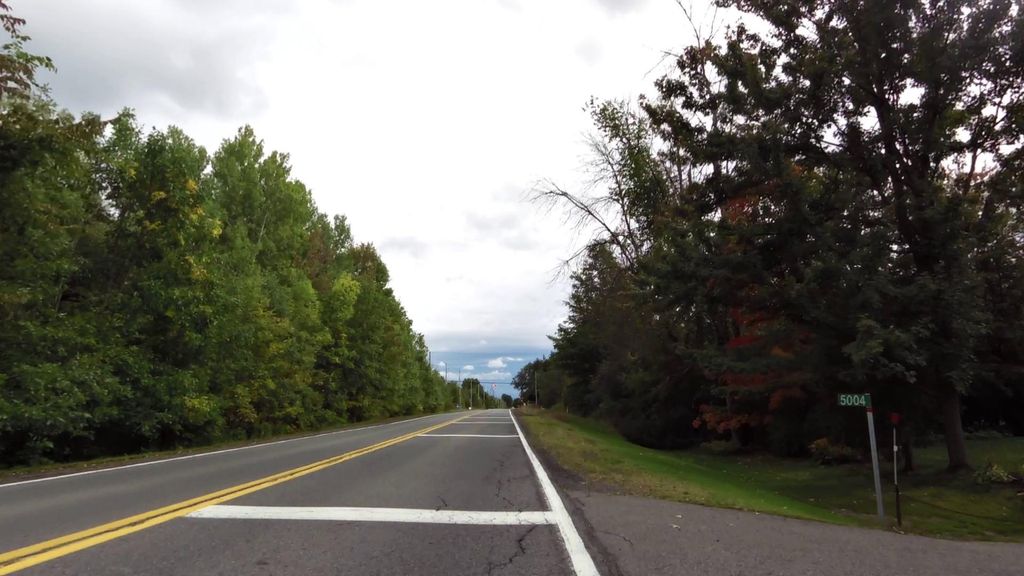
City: ottawa-gatineau